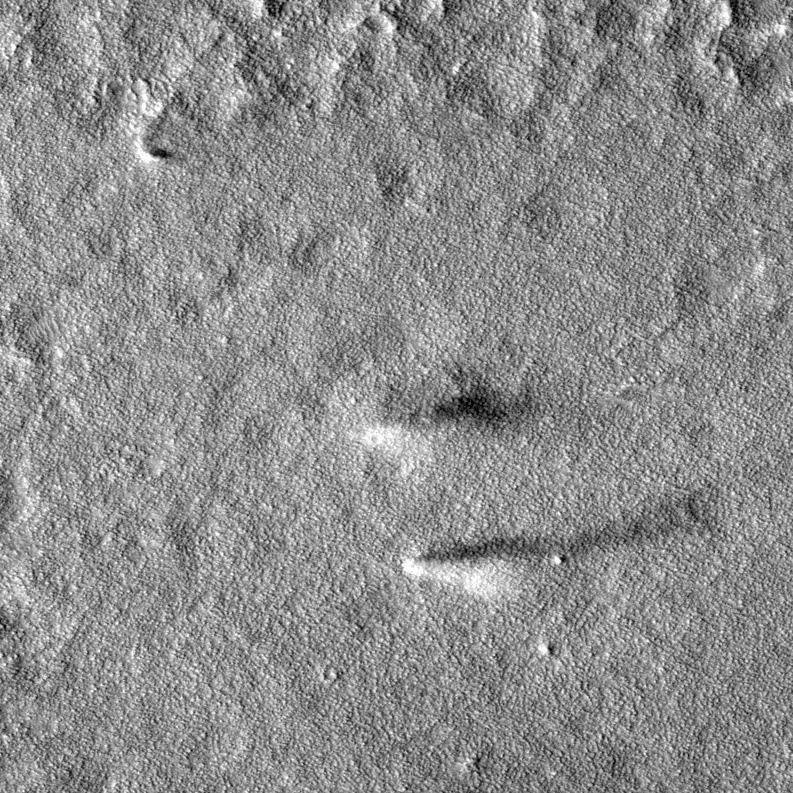
Label: dustdevil, dustdevil